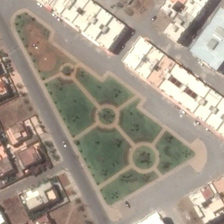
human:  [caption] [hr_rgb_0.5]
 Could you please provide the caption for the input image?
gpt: some buildings are around a square with green trees .

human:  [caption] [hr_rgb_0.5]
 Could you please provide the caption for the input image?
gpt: the square is surrounded by the roads .

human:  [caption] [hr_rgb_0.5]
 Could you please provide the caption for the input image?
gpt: the square is surrounded by the roads .

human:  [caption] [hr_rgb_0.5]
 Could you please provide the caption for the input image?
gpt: some buildings are around a square with green trees .

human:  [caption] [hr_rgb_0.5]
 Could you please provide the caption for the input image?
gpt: some buildings are around a square with green trees .